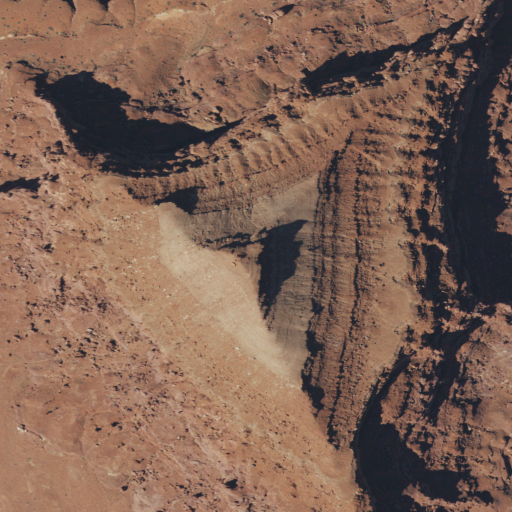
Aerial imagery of mountain in Utah named Pyramid Butte containing shrub, barren land, and evergreen forest